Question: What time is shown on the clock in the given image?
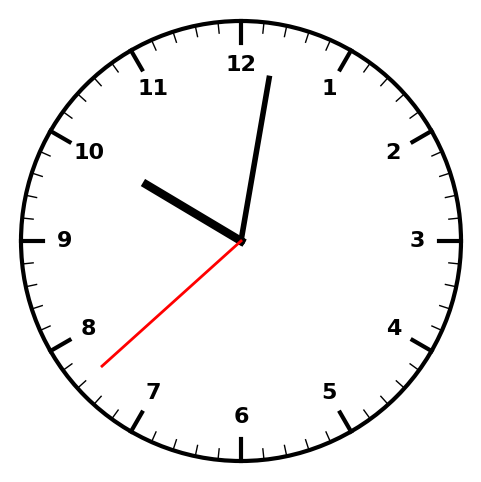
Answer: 10:01:38